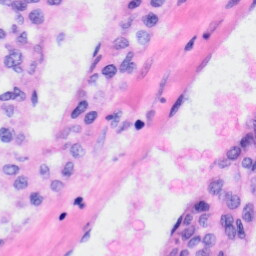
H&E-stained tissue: Liver